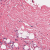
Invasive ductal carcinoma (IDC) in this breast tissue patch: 0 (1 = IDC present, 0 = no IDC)